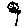
Label: flower